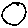
Label: circle